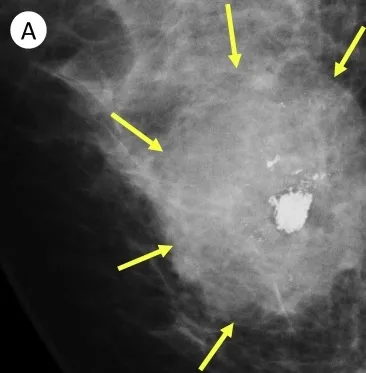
Pre-NAC imaging examinations of the right breast tumor (Fig. A: Mammography showed a solitary mass with ill-defined margins, a coarse calcification, and pleomorphic calcifications (yellow arrow).
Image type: radiology (x_ray)